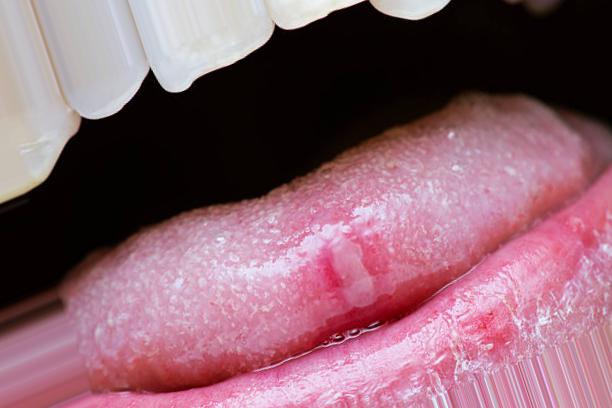
Condition: Mouth Ulcer